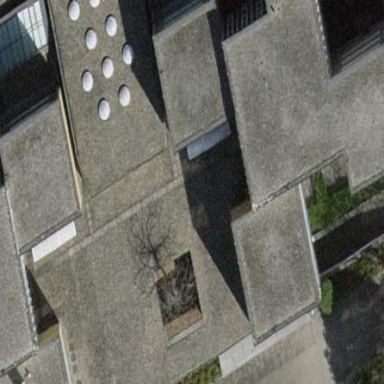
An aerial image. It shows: School building.